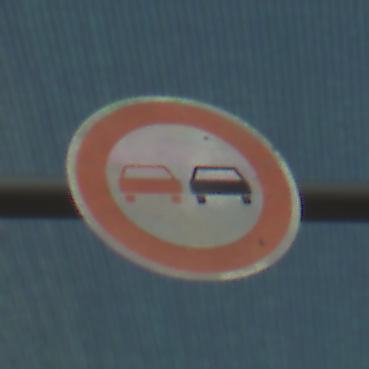
Verkehrszeichen: Ueberholverbot
Umgebung: Roofed, Special
Tageszeit: MorningAfternoon
Wetter: PartlyCloudy
Licht: Natural
Jahreszeit: NotSpecified
Kontrast: MediumContrast